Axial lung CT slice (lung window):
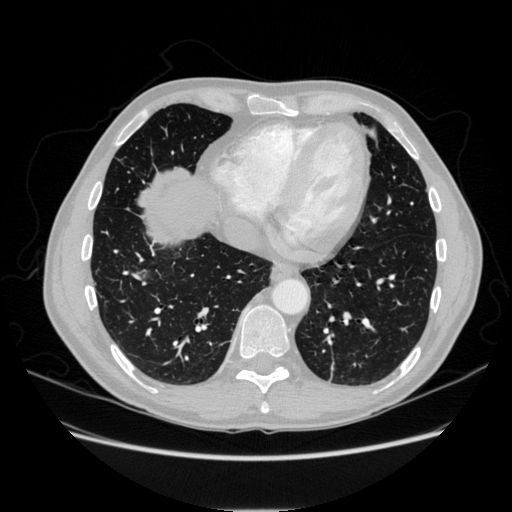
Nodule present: no